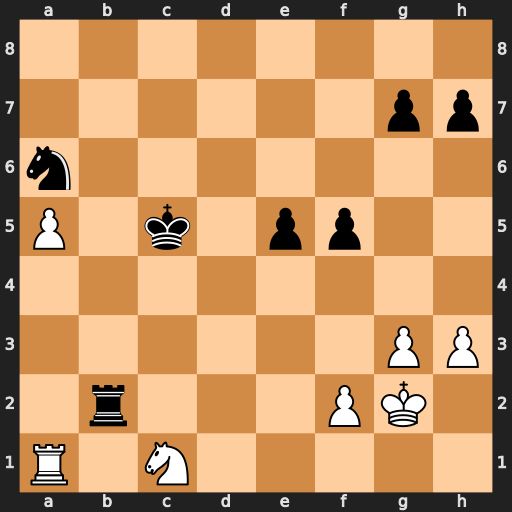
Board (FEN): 8/6pp/n7/P1k1pp2/8/6PP/1r3PK1/R1N5
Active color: w
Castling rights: -
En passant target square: -
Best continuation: Nd3+ Kb5 Nxb2